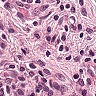
Metastatic tissue present: no